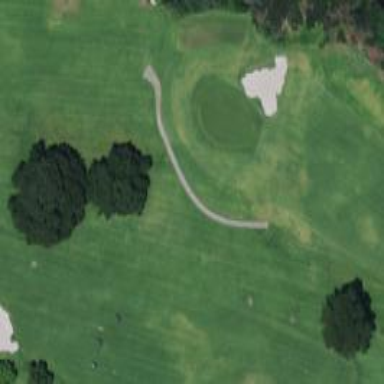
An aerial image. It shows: Path for both roads and golfers.